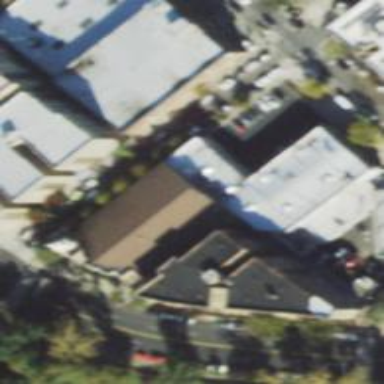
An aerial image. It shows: Building.